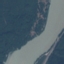
Land use / land cover: River